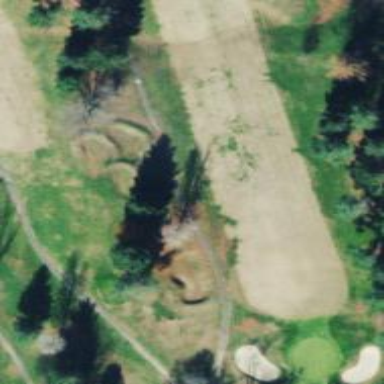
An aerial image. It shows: View of golf hole.